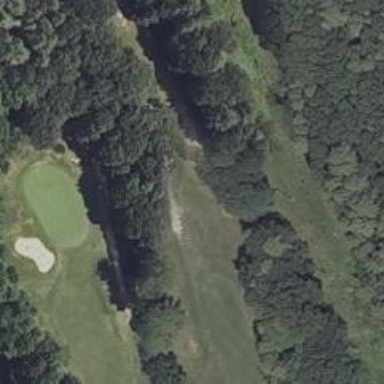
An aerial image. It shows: Service road used as golf cart path.